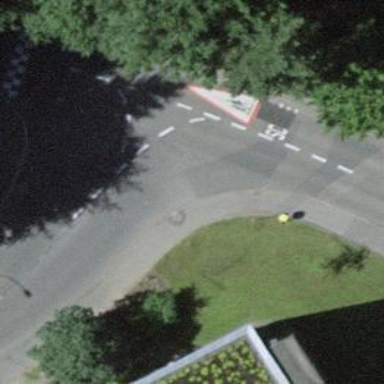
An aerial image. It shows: Post box.